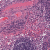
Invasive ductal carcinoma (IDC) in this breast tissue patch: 0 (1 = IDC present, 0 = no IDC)